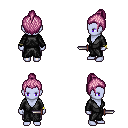
a pixel art fantasy rpg character, female body template, dark elf, purple skin, gray robe, metal pants, pink short topknot hairstyle, bracelets, dagger, four views (front, back, left, right), 2x2 character sprite sheet, small pixel art, hard edges, no anti-aliasing